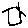
Label: house